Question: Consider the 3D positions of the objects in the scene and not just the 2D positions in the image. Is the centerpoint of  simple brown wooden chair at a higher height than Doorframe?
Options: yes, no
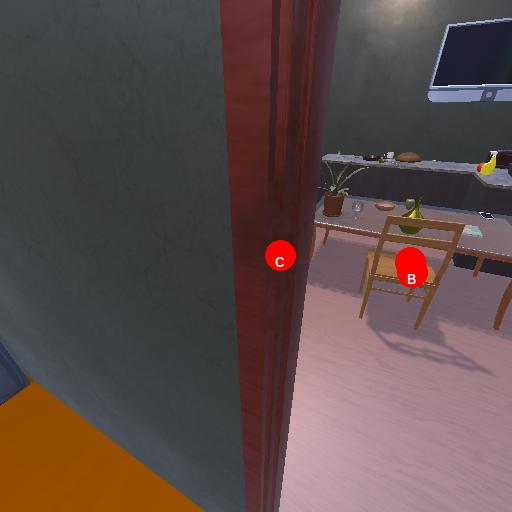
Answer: yes